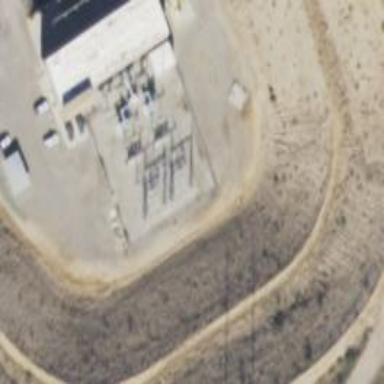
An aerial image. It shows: Switch used for power control.